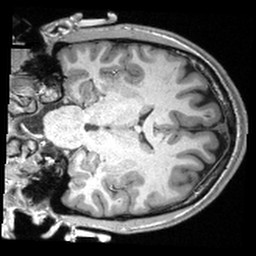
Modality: T1w
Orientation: coronal
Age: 19
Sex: male